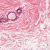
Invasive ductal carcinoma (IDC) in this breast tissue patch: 0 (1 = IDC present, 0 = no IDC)